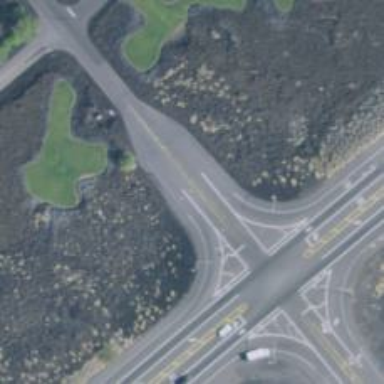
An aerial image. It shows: Tertiary road.